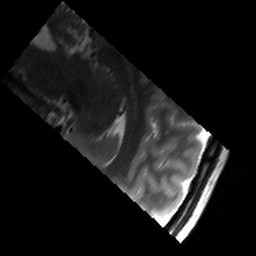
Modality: T2w
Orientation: sagittal
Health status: healthy
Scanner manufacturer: siemens
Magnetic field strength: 3 T
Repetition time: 8.02 s
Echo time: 0.08 s